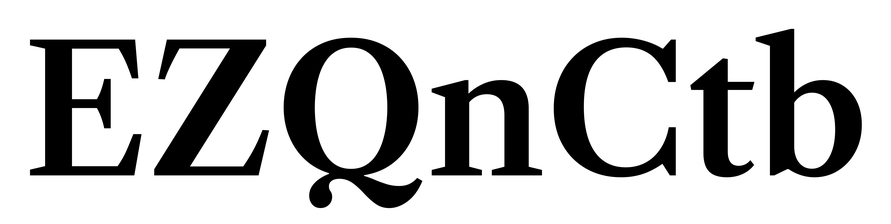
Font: LibreCaslonText_SemiBold